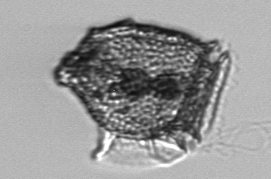
Label: Dinophysis_norvegica